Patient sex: F
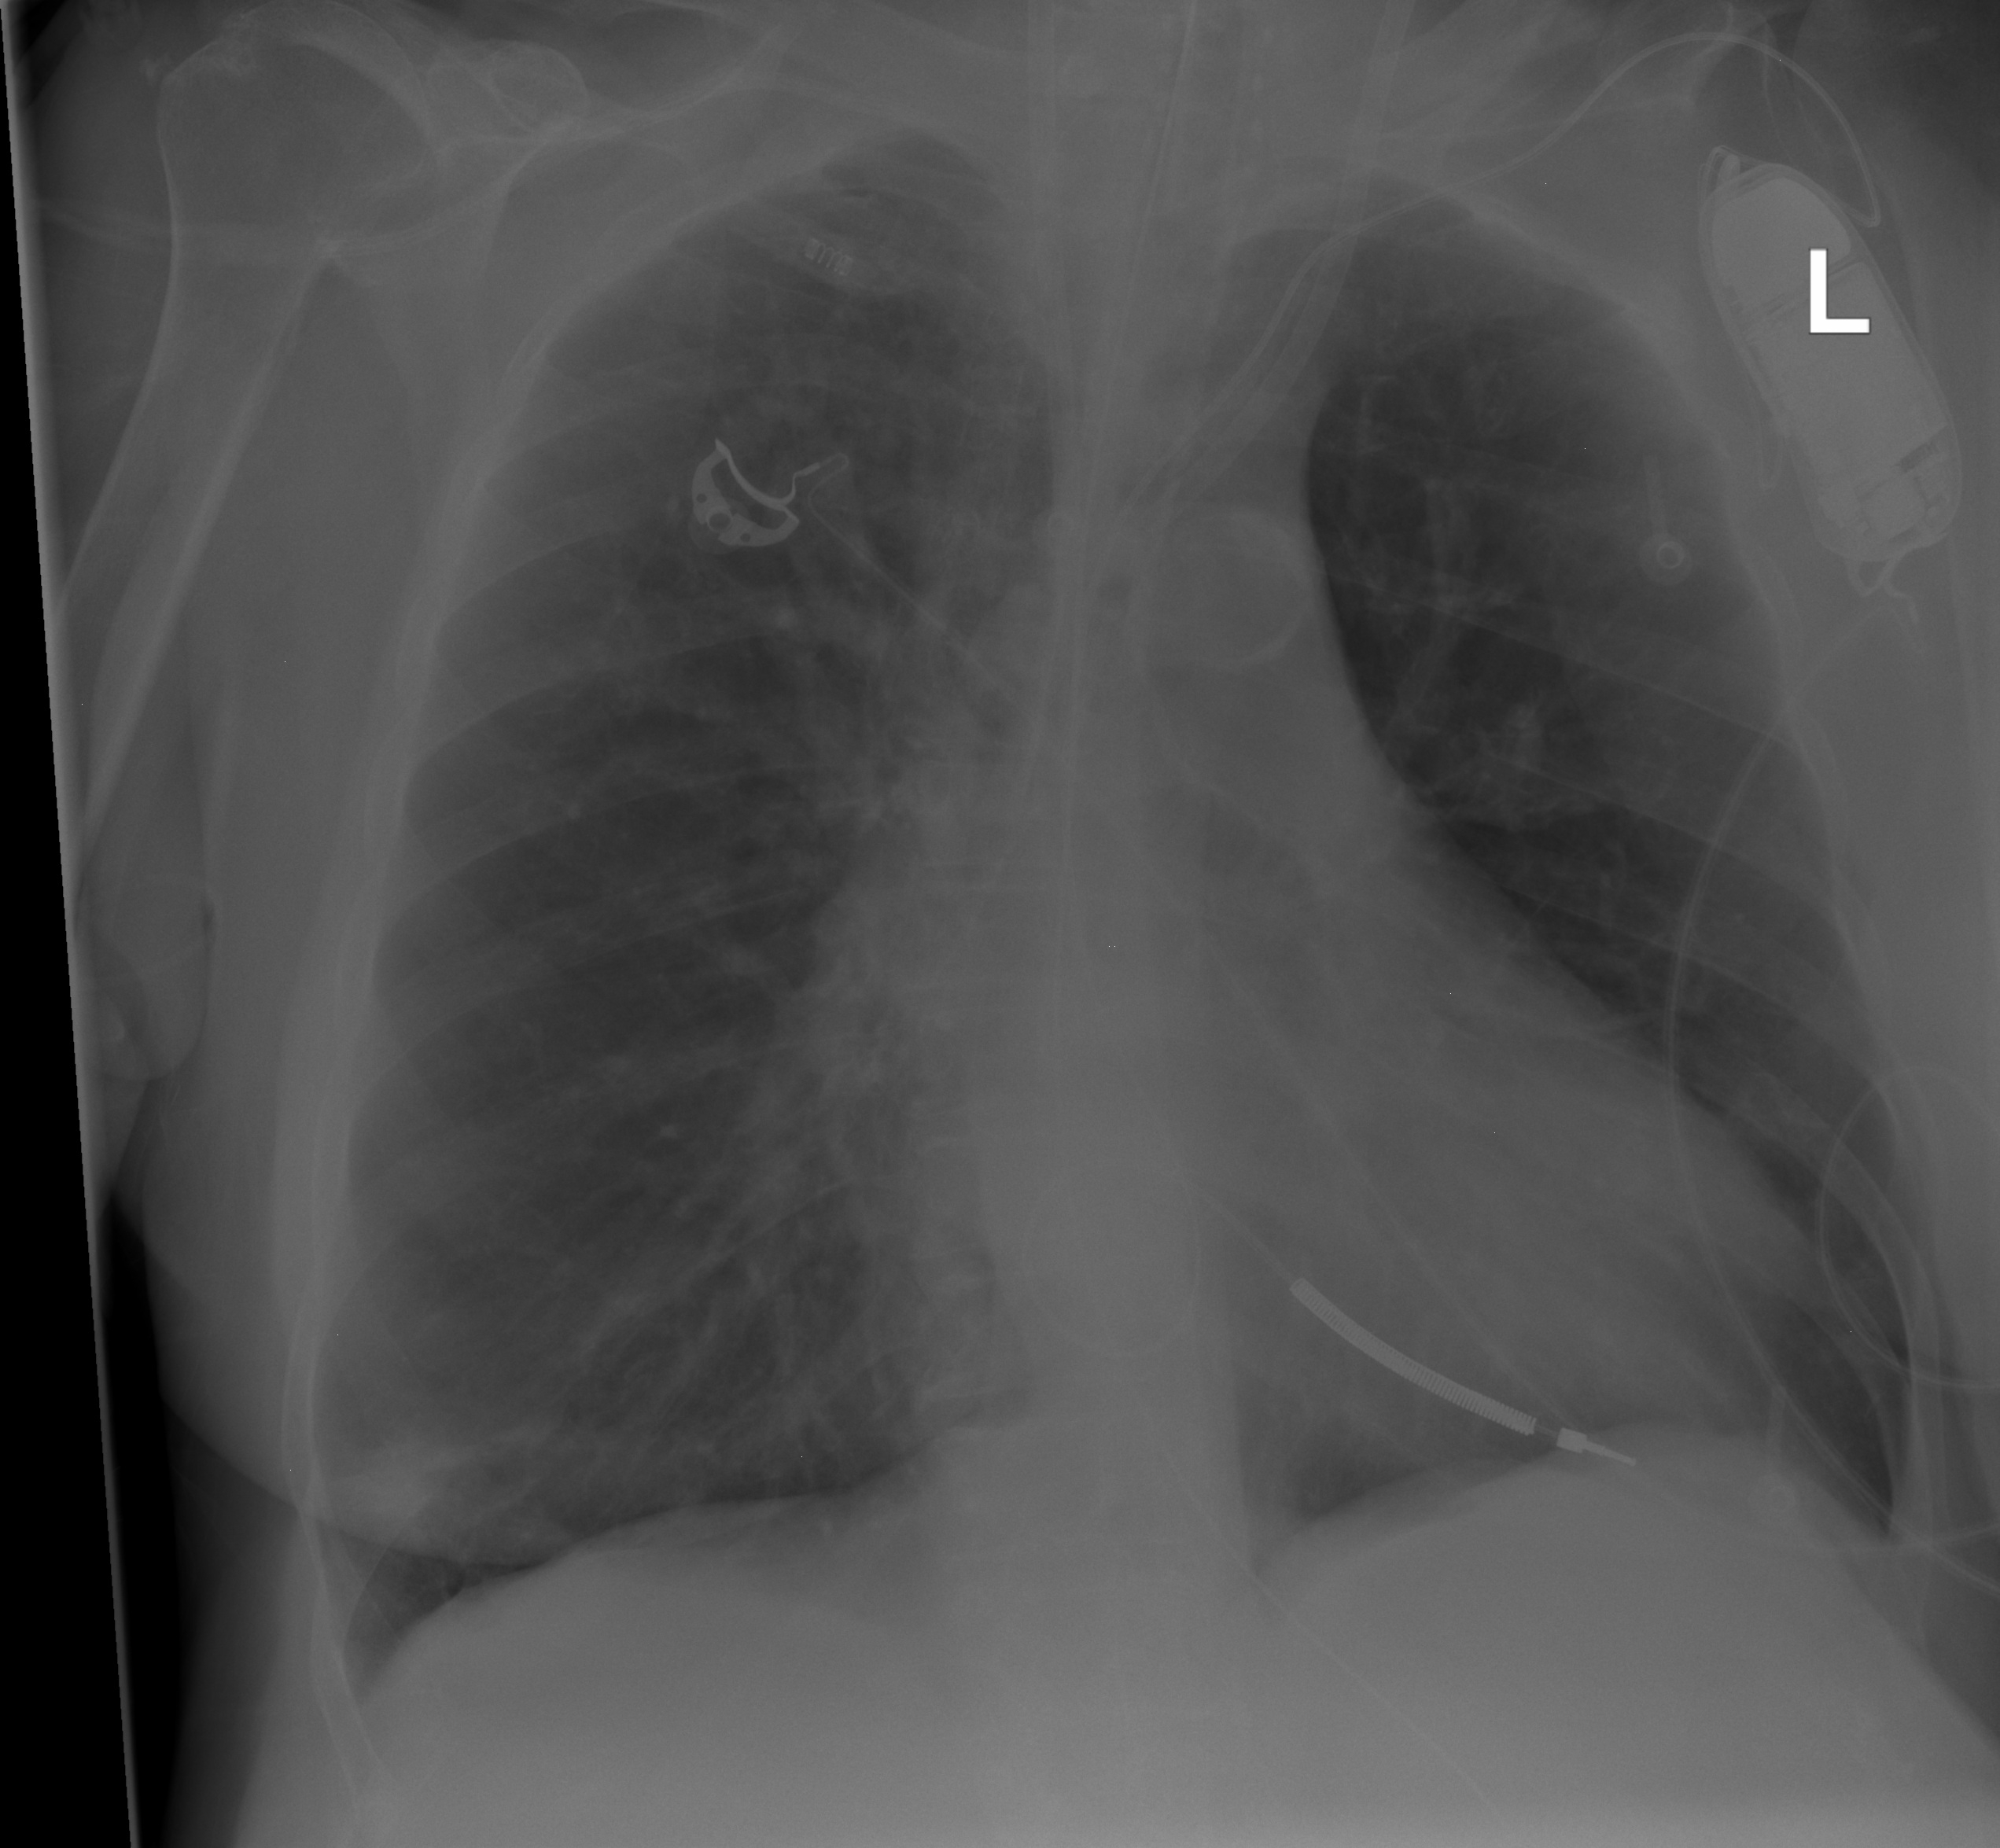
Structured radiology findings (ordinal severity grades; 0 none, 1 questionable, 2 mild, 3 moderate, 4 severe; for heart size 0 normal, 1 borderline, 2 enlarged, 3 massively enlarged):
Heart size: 2
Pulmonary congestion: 0
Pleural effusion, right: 0
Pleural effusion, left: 0
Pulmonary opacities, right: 2
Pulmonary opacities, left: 0
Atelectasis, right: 2
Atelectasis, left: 0